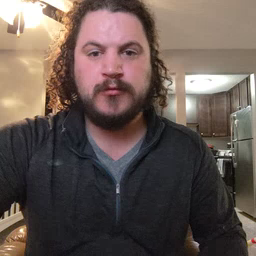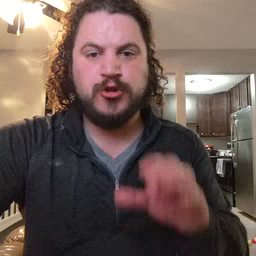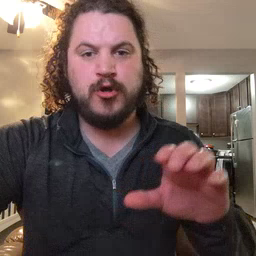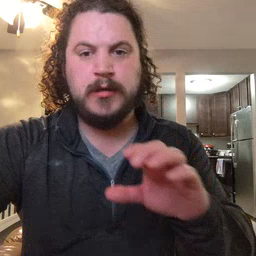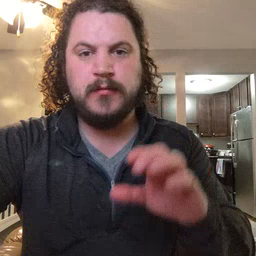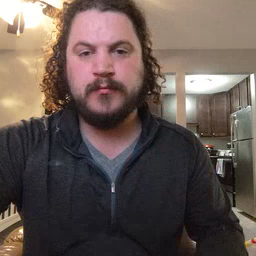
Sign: chocolate